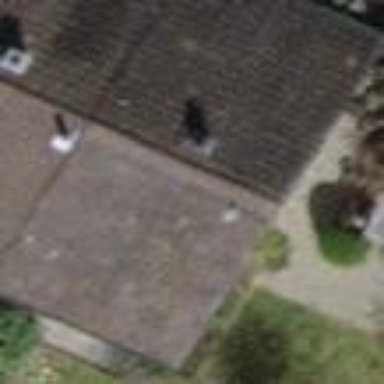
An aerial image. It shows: Residential building with pitched roof.